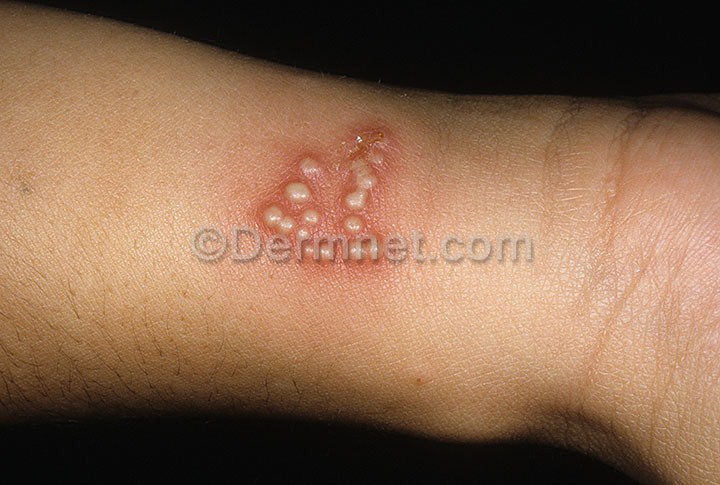
Disease: Warts Molluscum and other Viral Infections